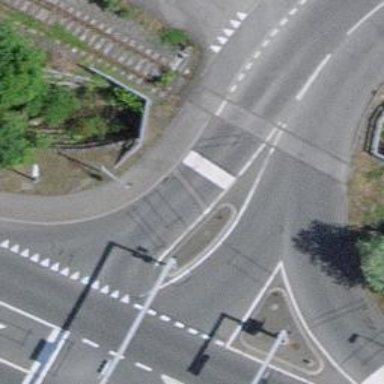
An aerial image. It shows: Traffic calming island.